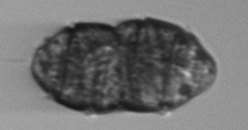
Label: Margalefidinium